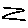
Label: zigzag